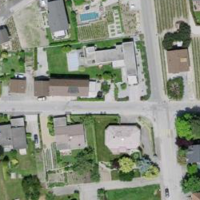
EUNIS habitat code: 54
Species observed at this site:
Sedum album